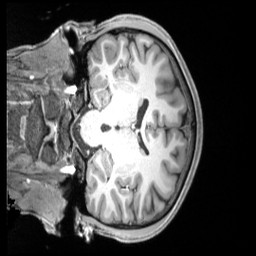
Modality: T1w
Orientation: coronal
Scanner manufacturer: siemens
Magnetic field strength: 3 T
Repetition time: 2.5 s
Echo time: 0.00218 s